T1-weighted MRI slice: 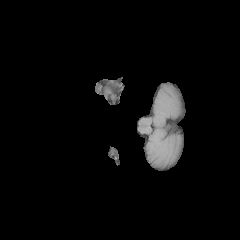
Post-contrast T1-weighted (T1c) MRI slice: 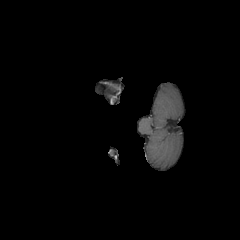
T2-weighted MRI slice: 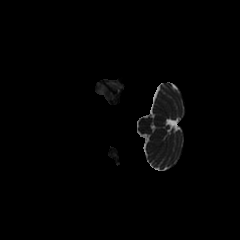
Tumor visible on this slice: no